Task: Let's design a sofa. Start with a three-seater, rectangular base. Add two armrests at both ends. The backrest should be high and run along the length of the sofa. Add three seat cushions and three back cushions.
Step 355:
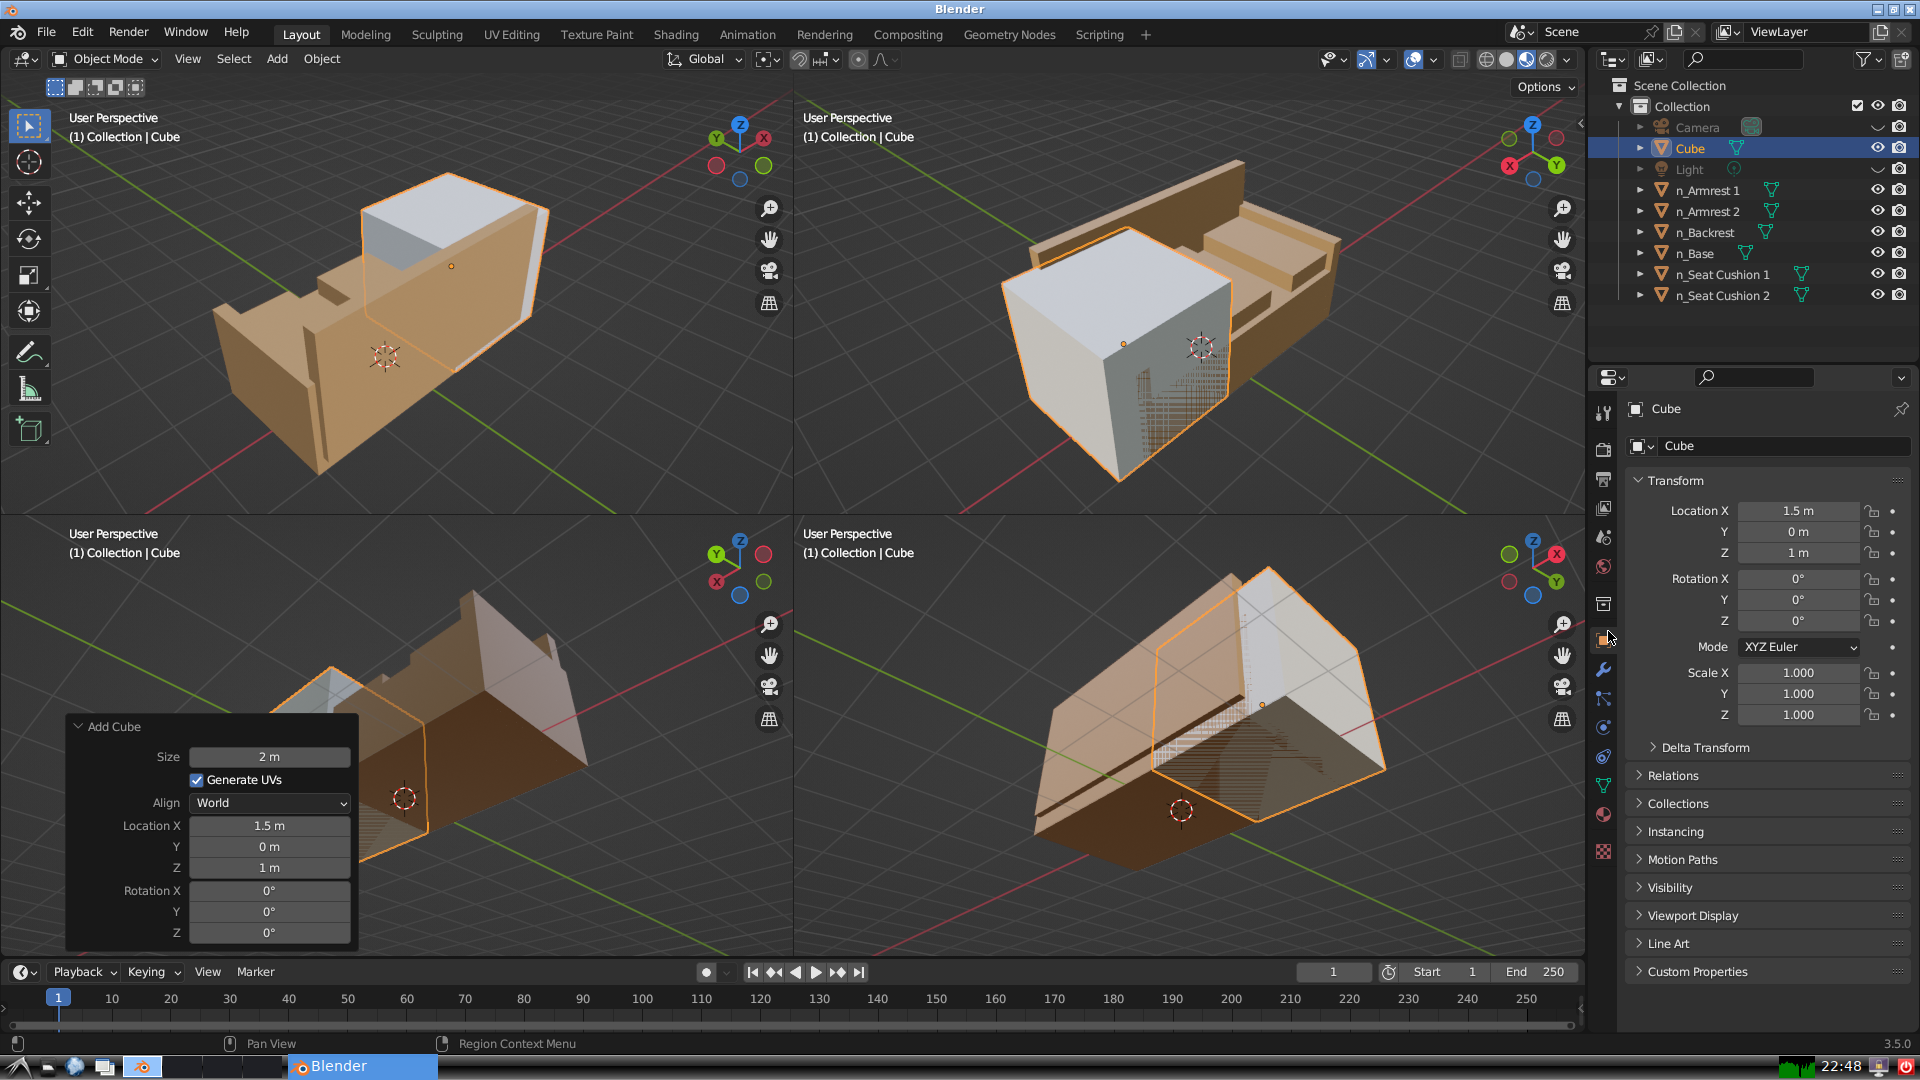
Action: {"mouse_move": [1732, 445]}